Question: I am trying to create a table look utilizing CSS Divs, and Im having a problem inserting a transparent image between Label Controls, in order to give these Labels a decent amount of vertical space between them. I want to accomplish the same for the TextBox Controls.
The problem is that this Image appears before all of the Label Controls when they should appear between each of the Label controls
I had already tried using: '<br style="clear:both; line-height:50px;" />'
between each of the Labels which also did not work.
I would appreciate any solution or an alternative.
'''
<div id="contact">
<div id="LeftLabelColumn">
<asp:Label ID="Label1" runat="server" class="emaillable" Text="Name:"></asp:Label>
<div class="linespace"></div>
<asp:Label ID="Label2" runat="server" class="emaillable" Text="Company:"></asp:Label>
<div class="linespace"></div>
</div>
<div id="RightControlColumn">
<asp:TextBox ID="TextBox1" runat="server" class="contacttextbox"></asp:TextBox>
<asp:TextBox ID="TextBox2" runat="server" class="contacttextbox"></asp:TextBox>
</div>
</div>
#contact {
height:318px;
width:848px;
margin:6px 0 0 17px;
position:relative;
overflow:hidden;
/*background-color:green;*/
}
#LeftLabelColumn {
height:318px;
width:100px;
float:left;
position:relative;
background-color:orange;
}
#RightControlColumn {
height:318px;
width:276px;
float:left;
position:relative;
background-color:red;
}
.emaillabel {
height:120px;
display: block;
margin-bottom:125px;
}
.linespace {
height: 650px;
float:left;
position:relative;
display: block;
}
'''

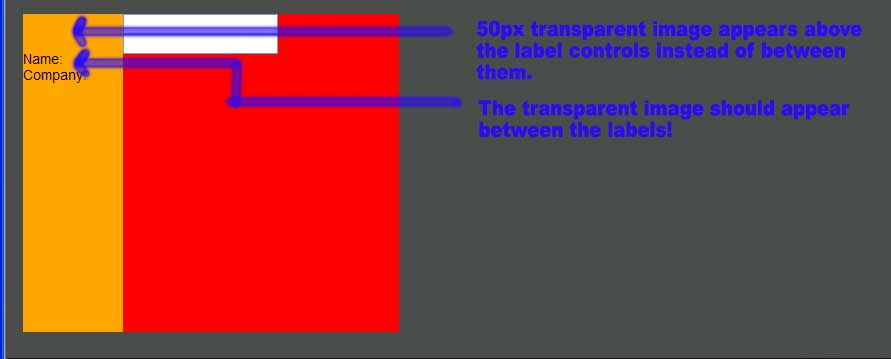
Answer: '''
<div id="contact">
<div id="LeftLabelColumn" class="emaillabel">
<asp:Label ID="Label1" runat="server" CssClass="emaillable" Text="Name:"></asp:Label>
<div class="linespace"></div>
<br style="clear:both; line-height:0px;" />
<asp:Label ID="Label2" runat="server" CssClass="emaillable" Text="Company:"></asp:Label>
<div class="linespace"></div>
<br style="clear:both; line-height:0px;" />
<asp:Label ID="Label3" runat="server" CssClass="emaillable" Text="Email:"></asp:Label>
<div class="linespace"></div>
<br style="clear:both; line-height:0px;" />
<asp:Label ID="Label4" runat="server" CssClass="emaillable" Text="Phone:"></asp:Label>
<div class="linespace"></div>
<br style="clear:both; line-height:0px;" />
</div>
<div id="MidLabelColumn">&nbsp;</div>
<div id="RightControlColumn">
<asp:TextBox ID="TextBox1" runat="server" class="contacttextbox" Width="224px" TabIndex="1"></asp:TextBox>
<div class="linespace"></div>
<br style="clear:both; line-height:0px;" />
<asp:TextBox ID="TextBox2" runat="server" class="contacttextbox" Width="224px" TabIndex="2"></asp:TextBox>
<div class="linespace"></div>
<br style="clear:both; line-height:0px;" />
<asp:TextBox ID="TextBox3" runat="server" class="contacttextbox" Width="224px" TabIndex="3"></asp:TextBox>
<div class="linespace"></div>
<br style="clear:both; line-height:0px;" />
</div>
</div>
#contact {
height:318px;
width:848px;
margin:6px 0 0 17px;
position:relative;
overflow:hidden;
/*background-color:green;*/
}
#LeftLabelColumn {
height:318px;
width:80px;
float:left;
position:relative;
background-color:orange;
}
#MidLabelColumn {
height:318px;
width:5px;
float:left;
position:relative;
background-color:blue;
}
#RightControlColumn {
height:318px;
width:276px;
float:left;
position:relative;
background-color:red;
}
.emaillabel {
display: block;
float:right;
text-align:right;
font-family:Arial;
font-size:14px;
/*height: 200px;*/
/*margin-bottom: 50px;*/
}
.linespace {
height: 25px;
float:left;
position:relative;
display: block;
}
'''